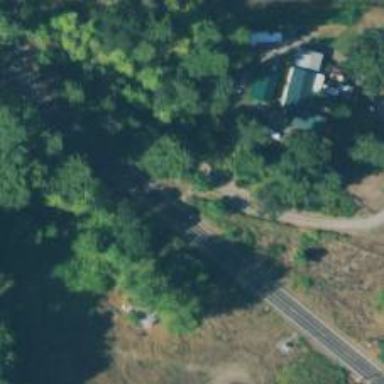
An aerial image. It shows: Driveway.